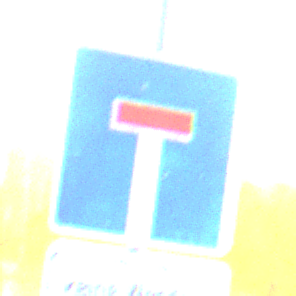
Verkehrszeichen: Sackgasse
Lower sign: HinweisGeaenderteVorfahrtVerkehrsfuehrungVerkehrsregelung3
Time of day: SunriseSunset
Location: Outdoor (Nature)
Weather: Clear
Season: Winter
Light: Natural